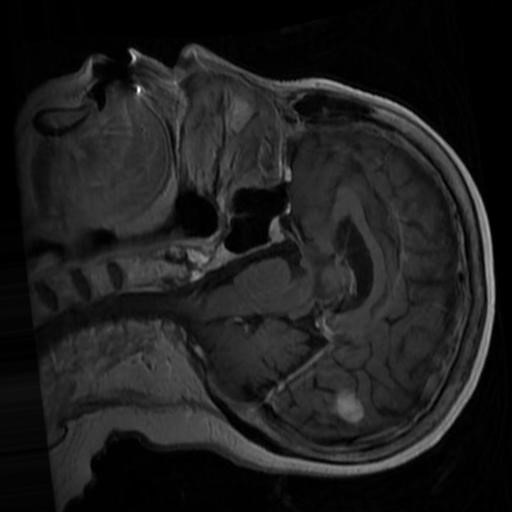
Label: brain_menin